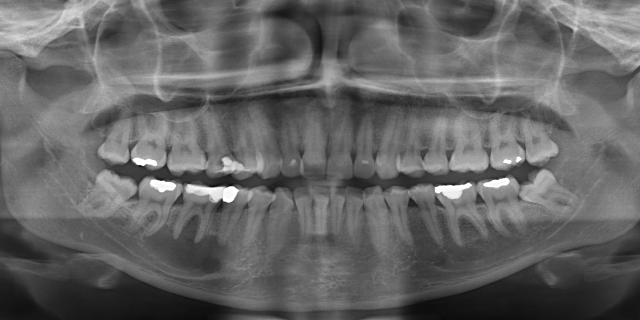
adult